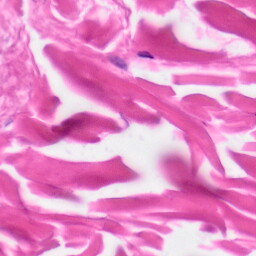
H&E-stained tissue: Skin